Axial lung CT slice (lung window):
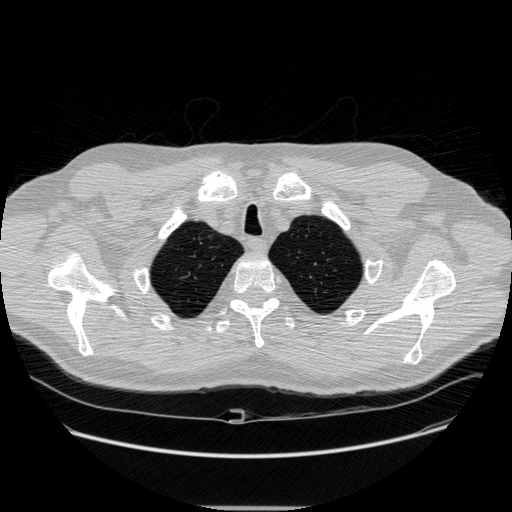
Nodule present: no